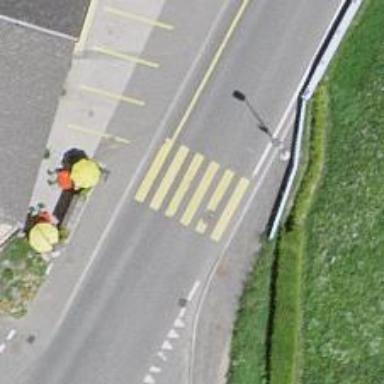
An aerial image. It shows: Marked zebra crossing on the road.